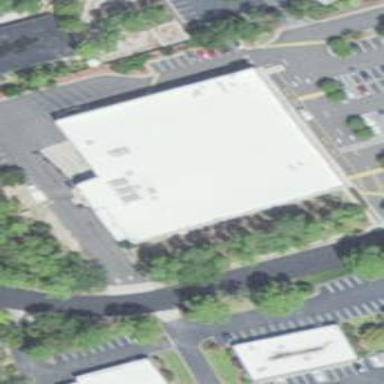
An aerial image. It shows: Retail building housing supermarket.